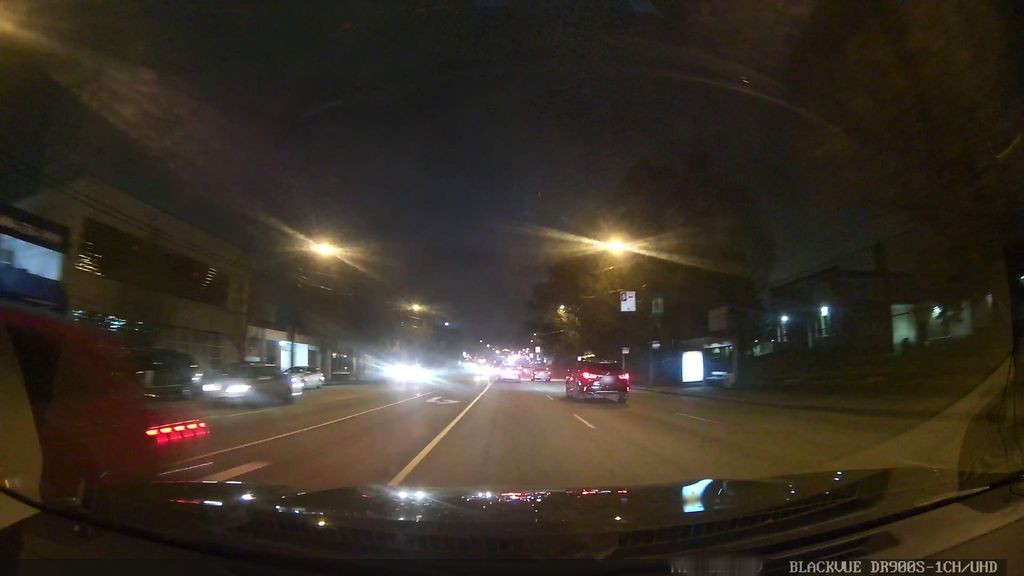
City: vancouver